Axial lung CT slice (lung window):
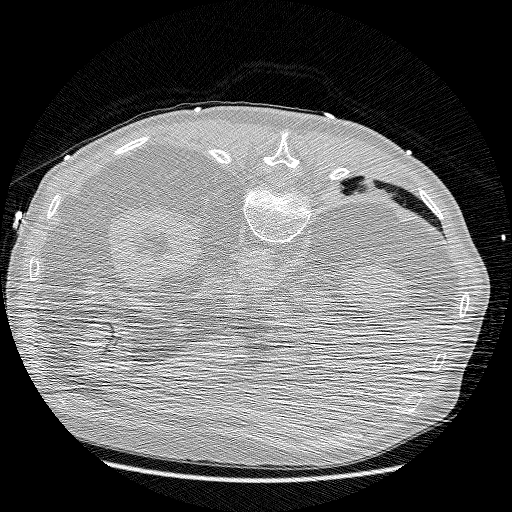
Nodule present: no